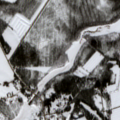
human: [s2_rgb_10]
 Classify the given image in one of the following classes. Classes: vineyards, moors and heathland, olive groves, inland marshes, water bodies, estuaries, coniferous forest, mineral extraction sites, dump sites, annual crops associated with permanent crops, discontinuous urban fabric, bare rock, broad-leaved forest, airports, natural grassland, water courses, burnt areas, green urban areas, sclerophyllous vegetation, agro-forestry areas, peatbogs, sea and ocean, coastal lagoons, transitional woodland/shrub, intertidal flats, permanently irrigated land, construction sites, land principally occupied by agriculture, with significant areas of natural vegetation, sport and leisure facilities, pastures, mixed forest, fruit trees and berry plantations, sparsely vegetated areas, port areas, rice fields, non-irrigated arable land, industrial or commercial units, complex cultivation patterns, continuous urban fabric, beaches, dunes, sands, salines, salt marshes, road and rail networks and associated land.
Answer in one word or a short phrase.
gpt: land principally occupied by agriculture, with significant areas of natural vegetation, coniferous forest, mixed forest, transitional woodland/shrub, water bodies